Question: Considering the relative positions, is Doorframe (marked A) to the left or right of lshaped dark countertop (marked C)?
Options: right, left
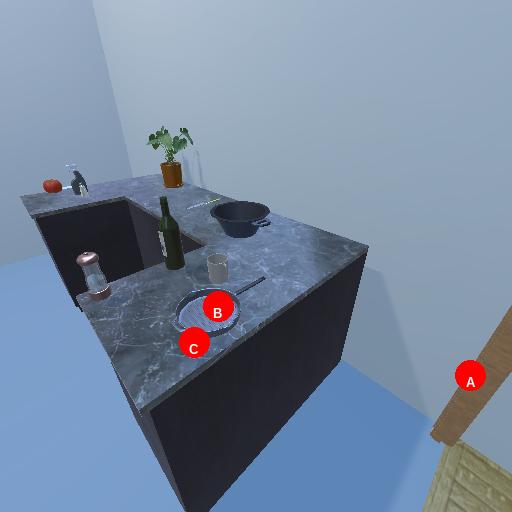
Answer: right